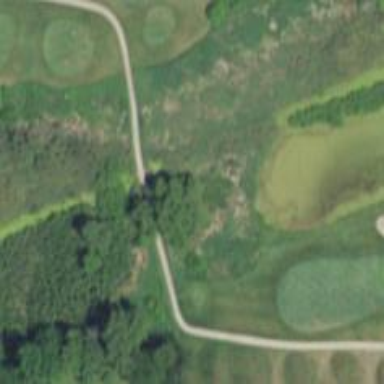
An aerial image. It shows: Service road designated as golf cart path.